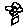
Label: flower